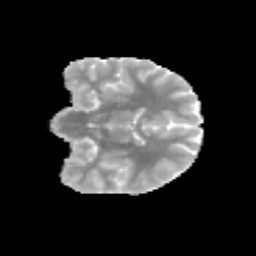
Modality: MD
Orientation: coronal
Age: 10
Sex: female
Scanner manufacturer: siemens
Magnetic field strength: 3 T
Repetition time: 3.8 s
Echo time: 0.07 s